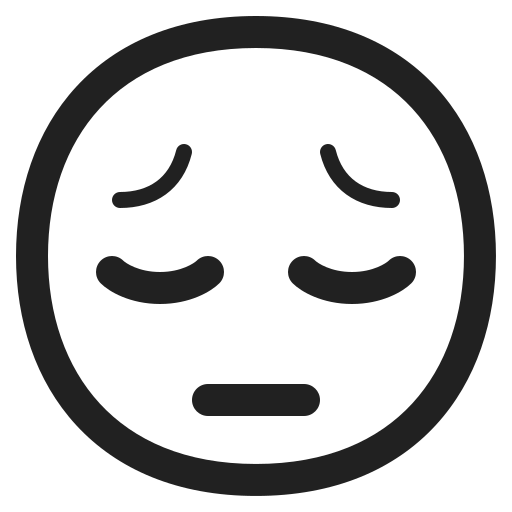
pensive face high contrast